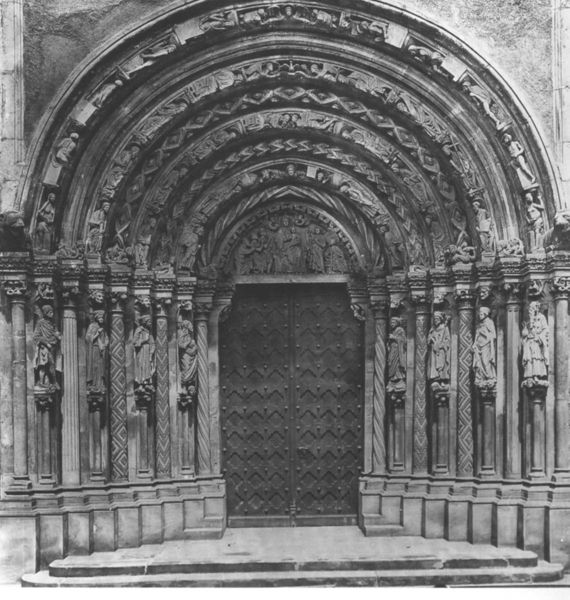
Titel: Sog. Goldene Pforte
Standort: Freiberg, Dom (EU - D - Sachsen)
Schlagwörter: säulen, tür, kirche, gotik, engel, skulptur, treppe, tor, foto, fotografie, eingang, portal, skulpturen, jesus, jüngstes gericht, heilige, staffel, maria, archivolte, gebälk, tympanon, gewände, staffelung, gottvater, jungfrauen, weltgericht, firguren